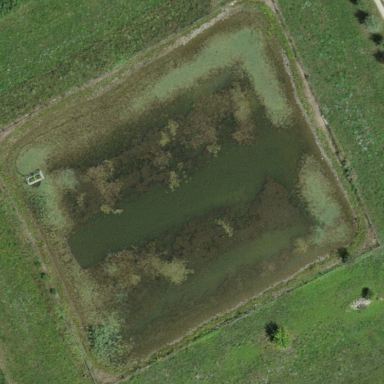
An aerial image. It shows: Serene pond surrounded by nature.